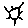
Label: sun